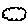
Label: cloud